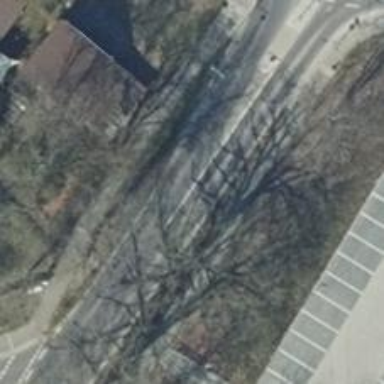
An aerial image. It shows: Primary highway with asphalt surface. Both sides of the road have sidewalks and there is cycle track on the left side.